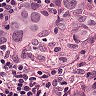
Metastatic tissue present: yes